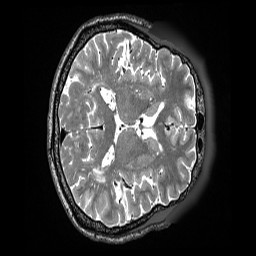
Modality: T2w
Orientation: axial
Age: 80
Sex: male